Question: I have two MongoDB running in two different servers connected via LAN. I want to replicate records from few collections from server 1 to collections in server 2. Is there any way to do it. Below is the pictorial representation of what I want to achieve.

Following are the methods I consider using.
1. MongoDB replication - But it replicates all collections. Is selective replication possible in MongoDB ??
2. Oplog watcher APIs - Please suggest some reliable java APIs
Is there any other way to do this ? and what is the best way of doing it ?
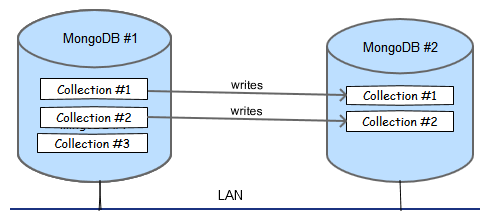
Answer: MongoDB does not yet support selective replication and it sounds as though you are not actually looking for selective replication but more for selective copying since replication ensures certain rules of using that server.
I am not sure what you mean by a oplog watcher API but it is easy enough to read the oplog over time by just querying it:
'''
> use local
> db.oplog.rs.find()
'''
( <URL>
and then storing the latest timestamp of the record you have copied within a script you make.
You can also use a tailable cursor here on the oplog to effectiely listen (pub/sub) to changes and copy them over to your other server.